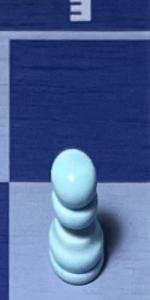
Label: Pawn_White